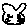
Label: cat